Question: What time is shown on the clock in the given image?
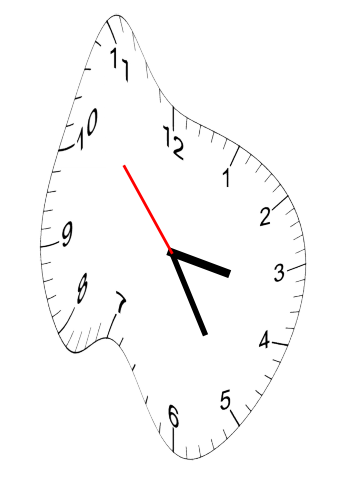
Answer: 03:24:53